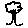
Label: tree